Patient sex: F
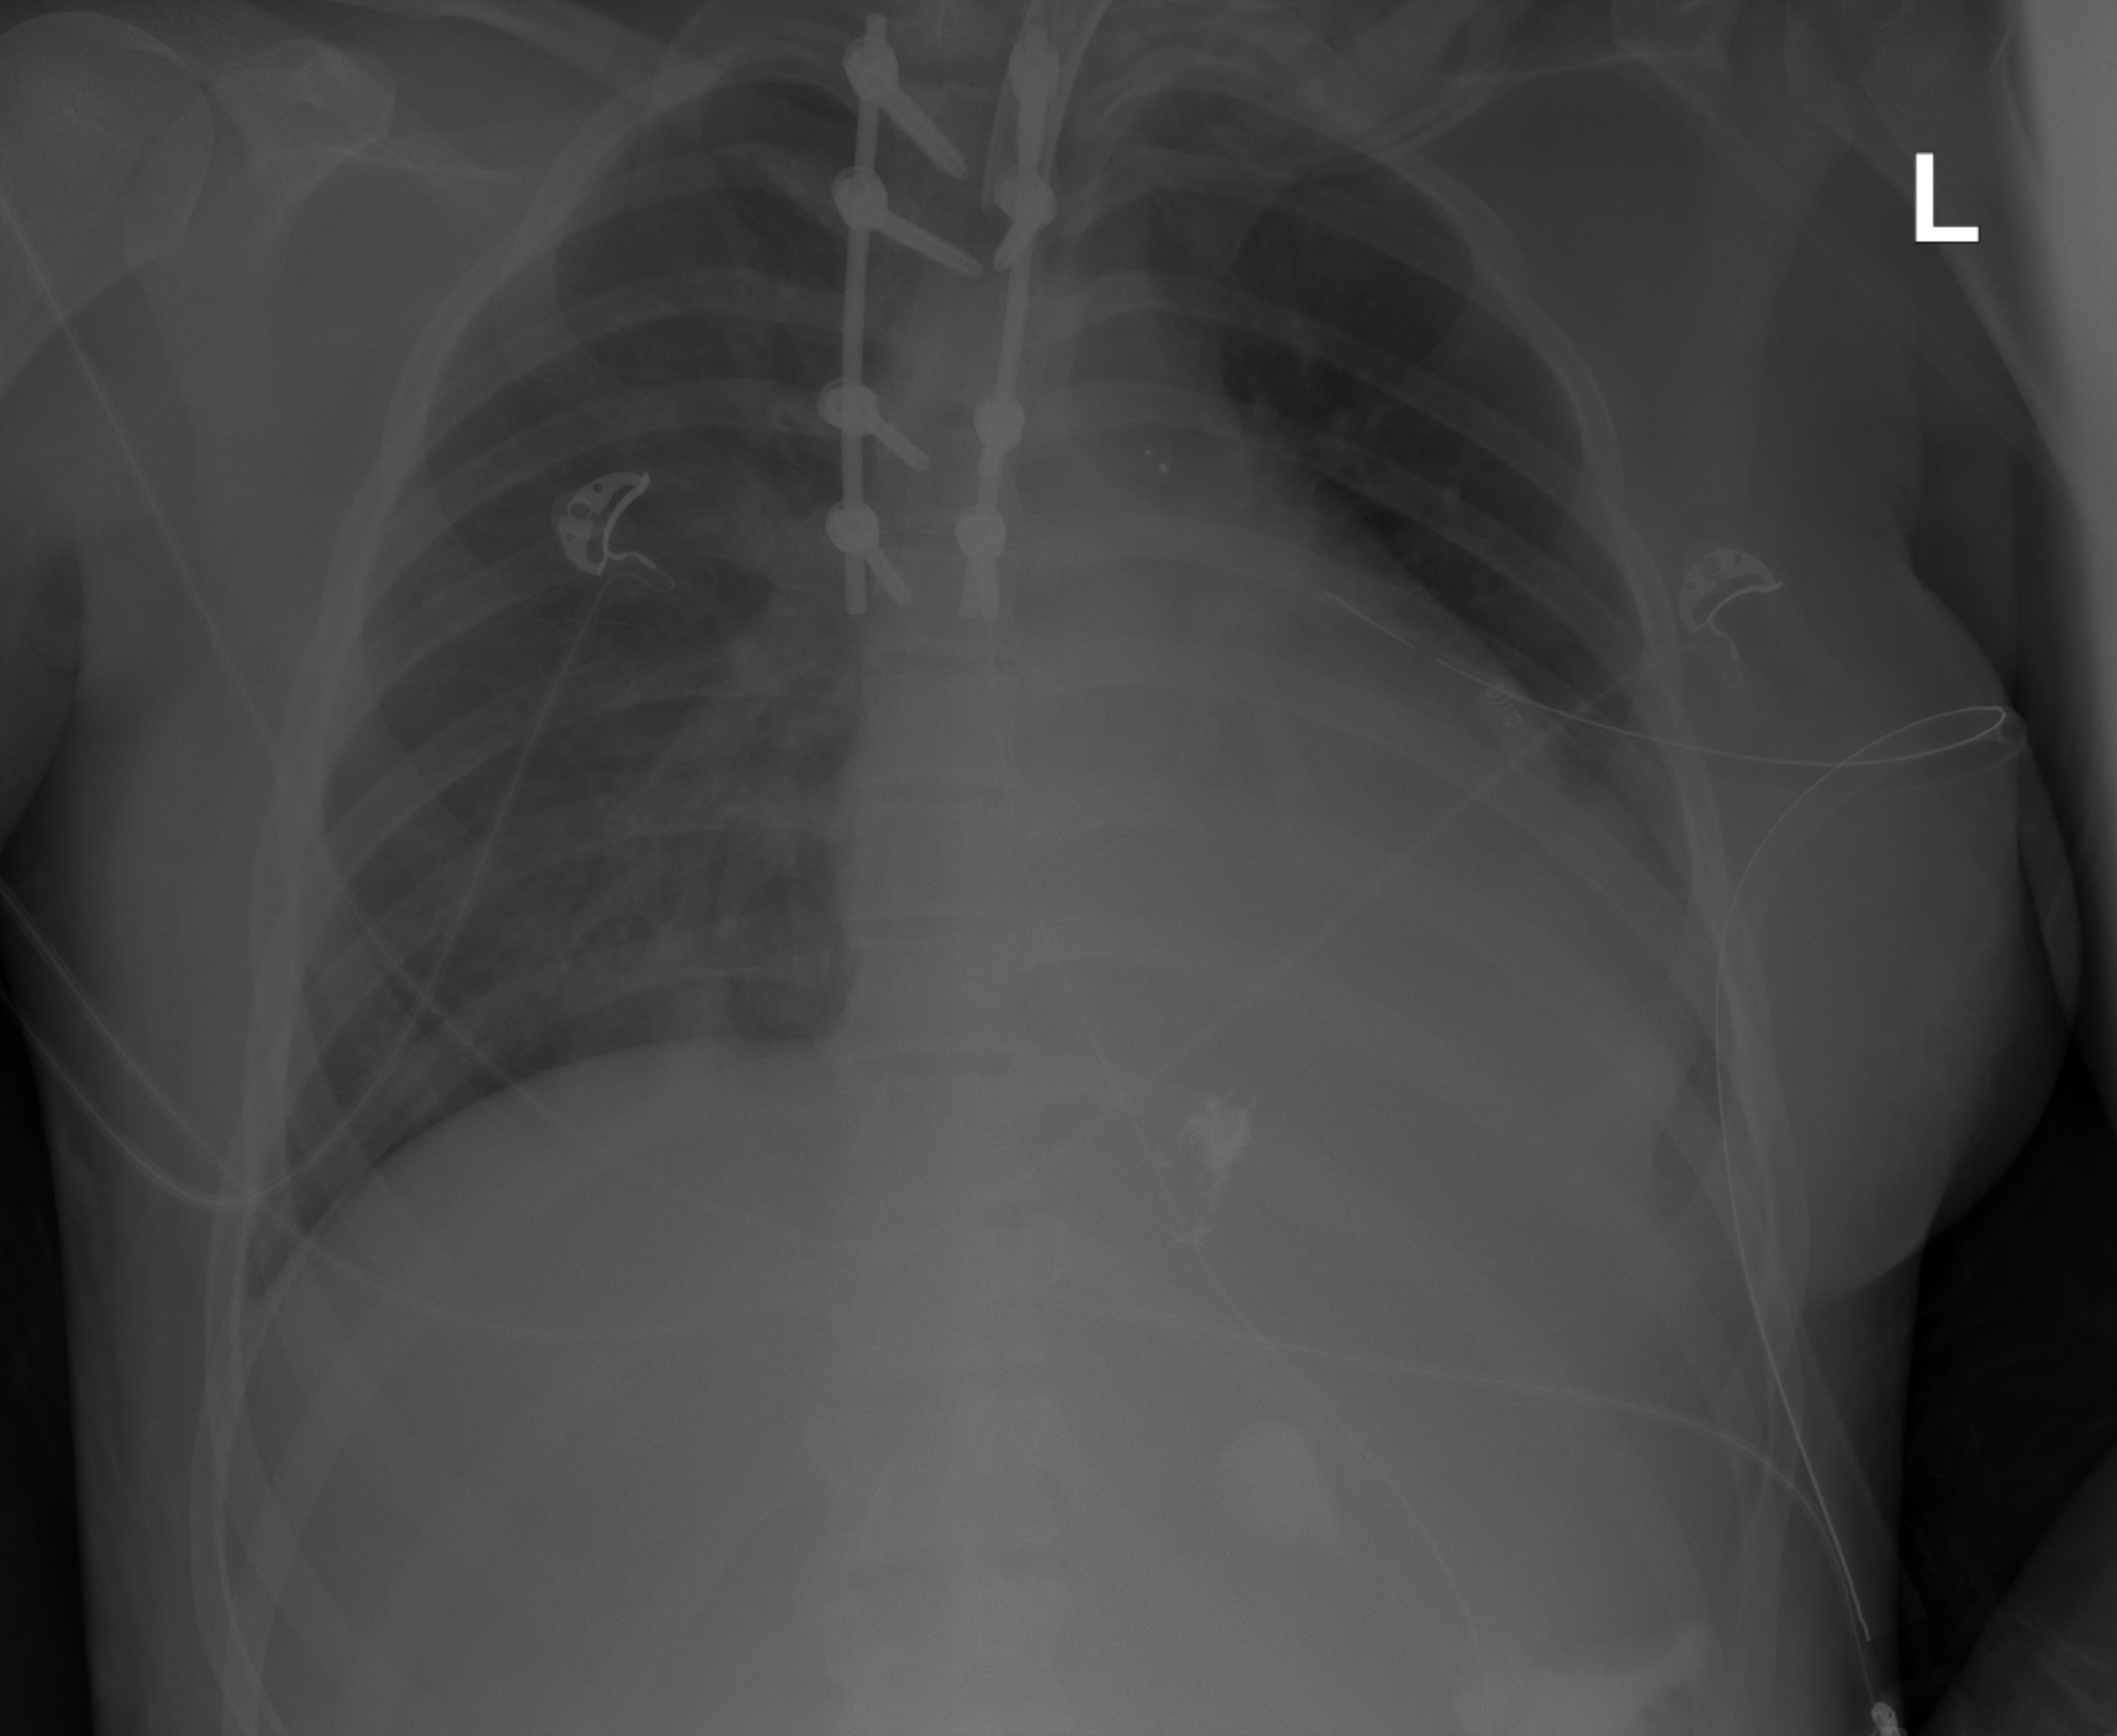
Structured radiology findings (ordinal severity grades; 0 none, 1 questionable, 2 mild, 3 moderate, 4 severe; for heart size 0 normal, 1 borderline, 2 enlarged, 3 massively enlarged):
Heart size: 1
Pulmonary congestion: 0
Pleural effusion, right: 1
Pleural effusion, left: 0
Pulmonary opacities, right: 0
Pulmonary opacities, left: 0
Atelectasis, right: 0
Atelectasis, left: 1